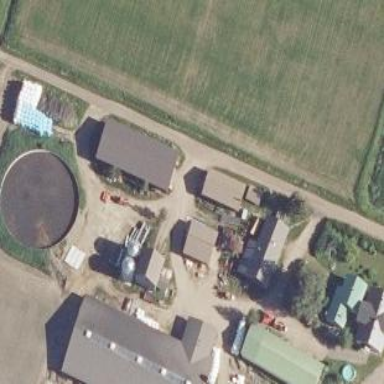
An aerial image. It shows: Farmyard area.